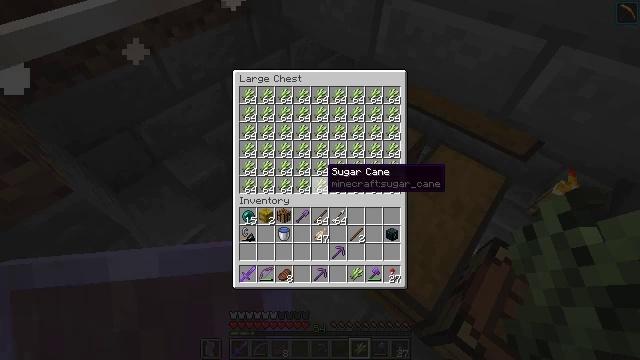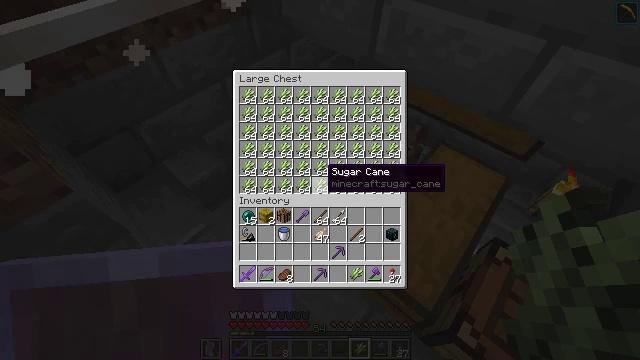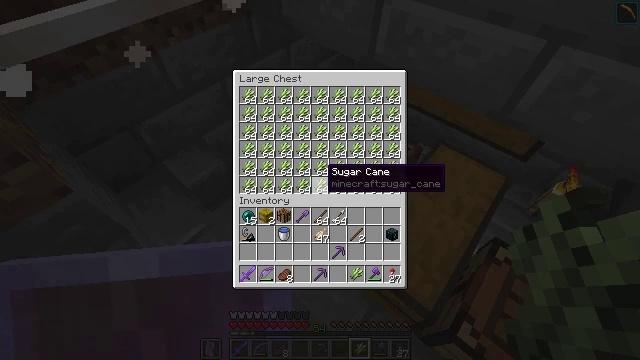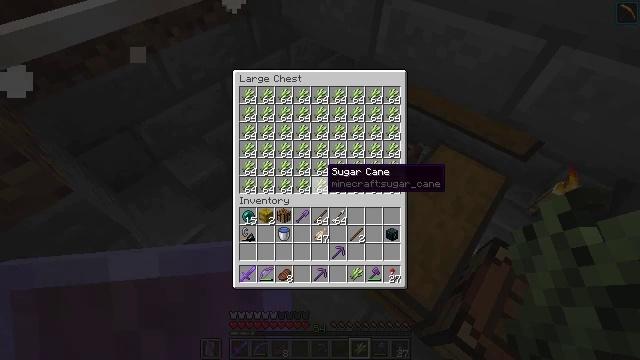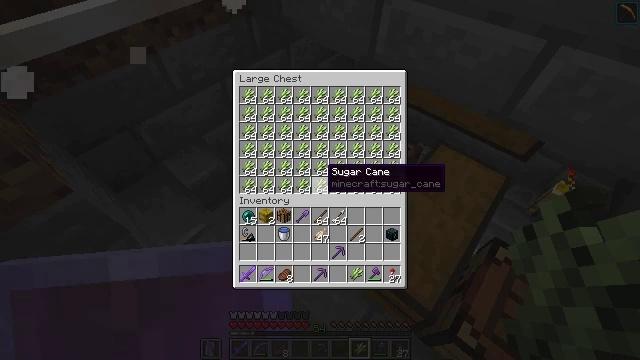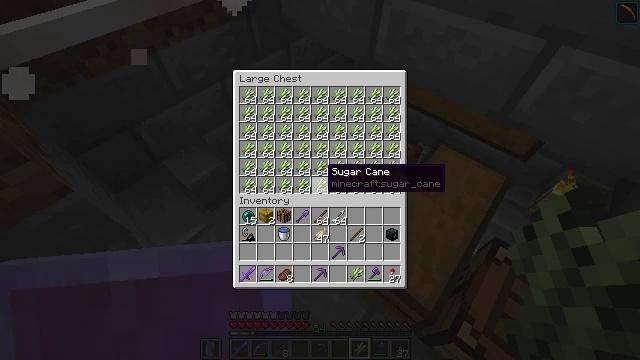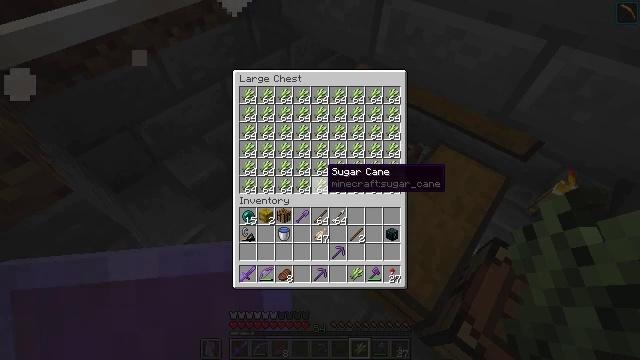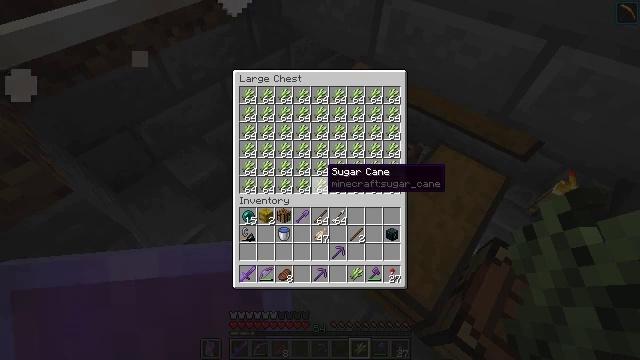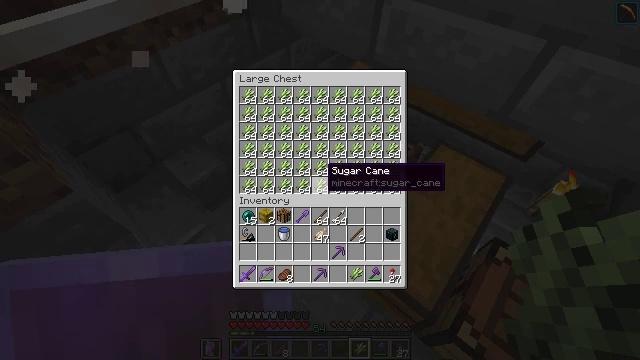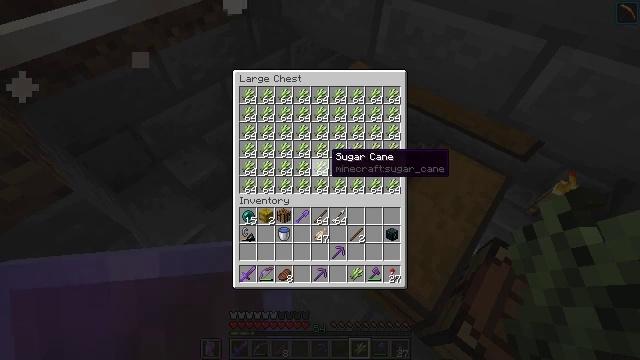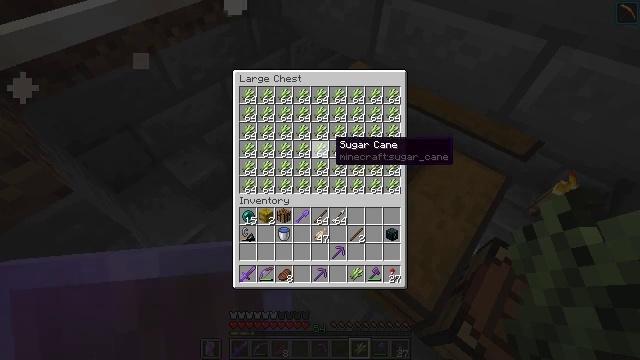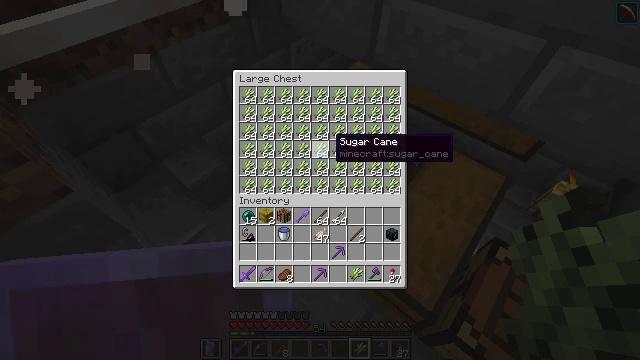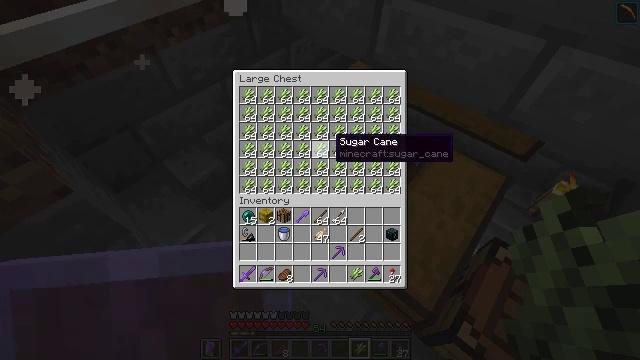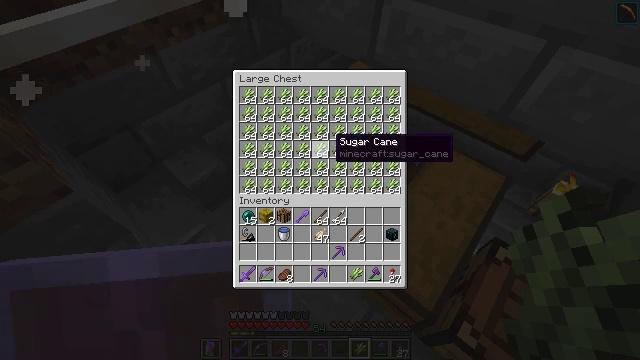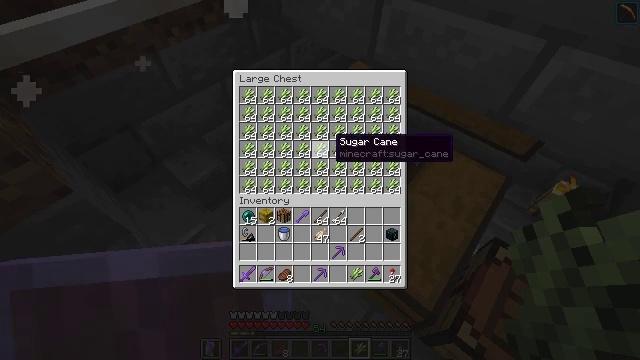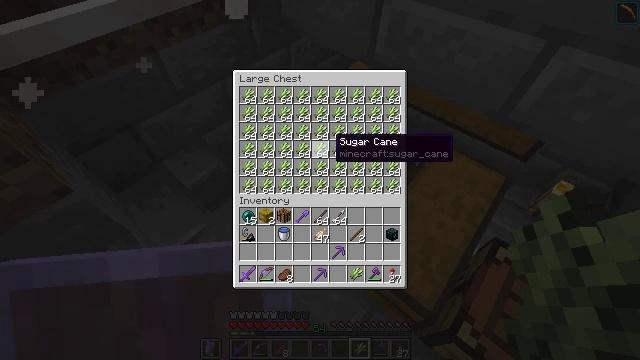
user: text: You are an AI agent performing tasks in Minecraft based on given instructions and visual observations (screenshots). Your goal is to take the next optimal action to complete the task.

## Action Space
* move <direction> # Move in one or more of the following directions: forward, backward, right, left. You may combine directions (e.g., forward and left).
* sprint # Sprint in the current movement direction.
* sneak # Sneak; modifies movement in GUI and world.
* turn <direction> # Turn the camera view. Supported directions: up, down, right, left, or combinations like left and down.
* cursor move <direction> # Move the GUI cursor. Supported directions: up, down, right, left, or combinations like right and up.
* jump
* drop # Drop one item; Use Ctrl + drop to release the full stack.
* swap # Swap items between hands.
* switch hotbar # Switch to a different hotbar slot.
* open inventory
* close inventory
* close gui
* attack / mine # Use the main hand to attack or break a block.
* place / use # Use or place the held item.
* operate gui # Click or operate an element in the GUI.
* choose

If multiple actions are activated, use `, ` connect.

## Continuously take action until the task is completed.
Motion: motion action
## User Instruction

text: Interact with the crafting table to craft paper.
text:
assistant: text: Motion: no_op
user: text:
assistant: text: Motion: no_op
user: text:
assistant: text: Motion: no_op
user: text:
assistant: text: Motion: no_op
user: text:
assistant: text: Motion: no_op
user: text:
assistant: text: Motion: no_op
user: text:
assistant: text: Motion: no_op
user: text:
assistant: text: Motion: no_op
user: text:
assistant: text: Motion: turn up
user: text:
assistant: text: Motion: turn up
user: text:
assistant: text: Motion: no_op
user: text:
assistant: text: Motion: no_op
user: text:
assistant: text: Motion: no_op
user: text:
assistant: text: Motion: no_op
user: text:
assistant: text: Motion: no_op
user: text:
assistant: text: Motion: no_op
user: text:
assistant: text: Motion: attack / mine
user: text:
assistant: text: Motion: attack / mine
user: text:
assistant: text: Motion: attack / mine
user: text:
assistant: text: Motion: no_op
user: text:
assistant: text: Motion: turn left
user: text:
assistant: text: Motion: no_op
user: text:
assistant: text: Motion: sneak
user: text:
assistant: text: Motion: sneak, turn left
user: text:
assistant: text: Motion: sneak
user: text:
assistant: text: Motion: sneak
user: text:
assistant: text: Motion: sneak, attack / mine
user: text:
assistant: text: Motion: sneak, attack / mine
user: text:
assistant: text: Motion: sneak, attack / mine
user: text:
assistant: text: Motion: sneak, attack / mine